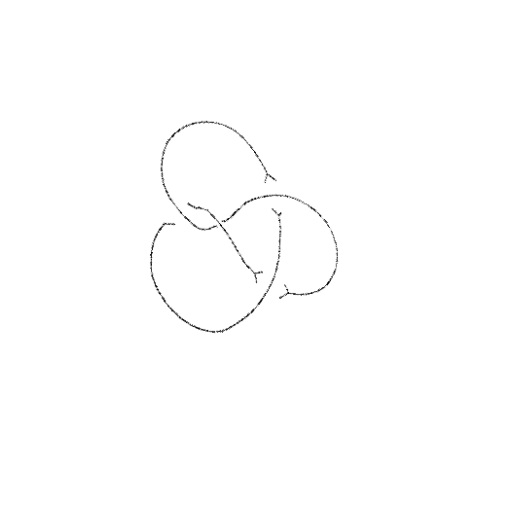
Crossing number: 4